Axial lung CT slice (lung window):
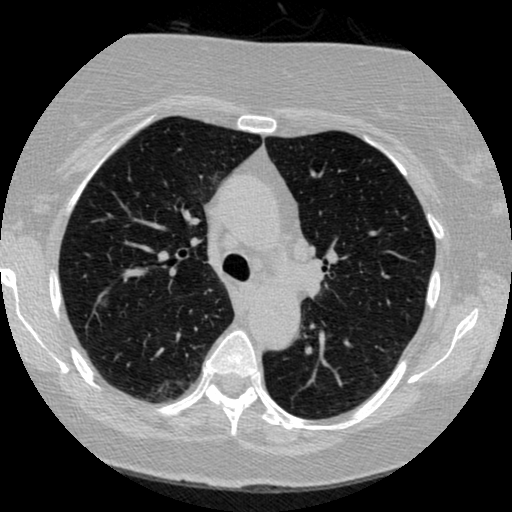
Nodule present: yes
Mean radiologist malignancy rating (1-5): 3.333